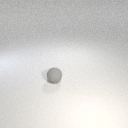
small gray rubber sphere